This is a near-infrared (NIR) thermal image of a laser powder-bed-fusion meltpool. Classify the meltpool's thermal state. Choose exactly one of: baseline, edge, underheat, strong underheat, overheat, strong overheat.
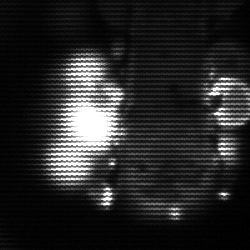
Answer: strong underheat